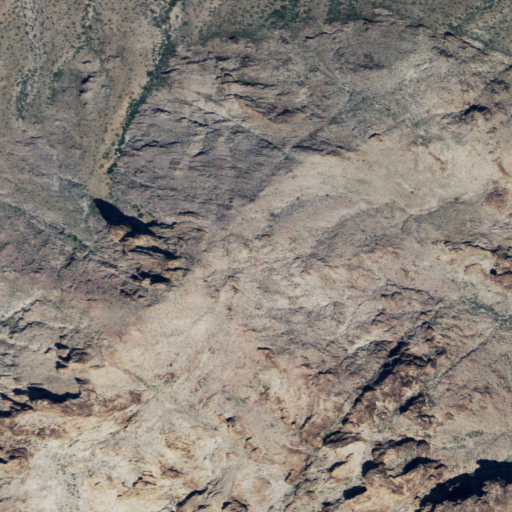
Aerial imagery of mountain in California named Castle Dome containing shrub, barren land, and grassland